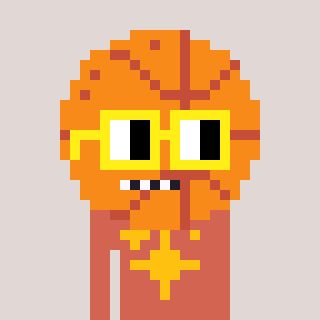
a pixel art character with square yellow glasses, a basketball-shaped head and a peachy-colored body on a warm background